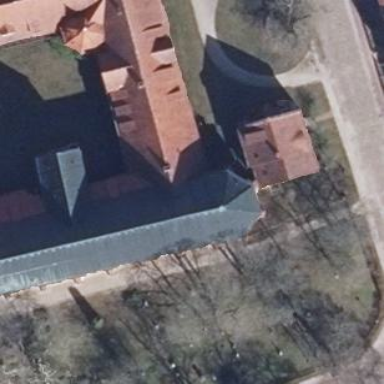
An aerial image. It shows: Church which is place of worship.